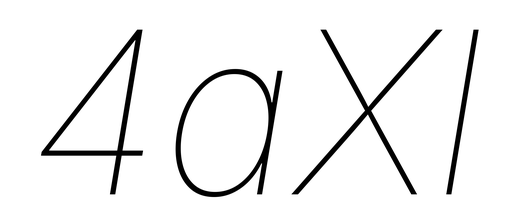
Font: Inter-Italic_Thin_Italic